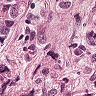
Metastatic tissue present: yes